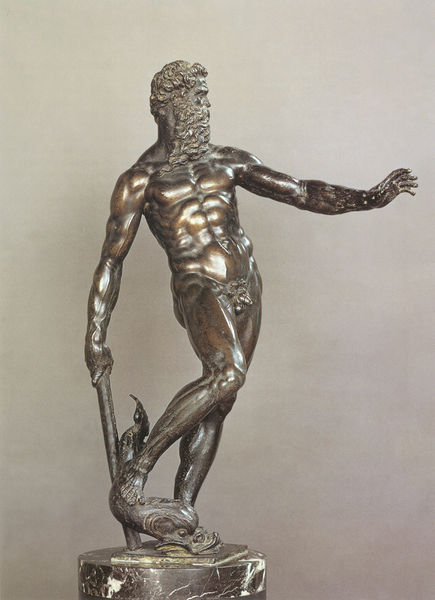
Titel: Neptun
Künstler: Giovanni da Bologna
Institution: Bologna, Museo Civico Medievale
Schlagwörter: akt, dunkel, fuß, gott, hand, mann, meer, nackt, schatten, finger, grau, haar, hell, licht, marmor, blick, bart, arm, gesicht, silber, sockel, vollbart, figur, gold, haare, locken, delphin, skulptur, statue, bein, stab, muskeln, glanz, metall, bronze, plastik, geschlecht, foto, fotografie, penis, schwert, fisch, gestus, männlich, beute, muskel, griechisch, wesen, gottheit, spielbein, standbein, metal, standbild, bronzefigur, grichisch, glied, delfin, neptun, meeresgott, cellini